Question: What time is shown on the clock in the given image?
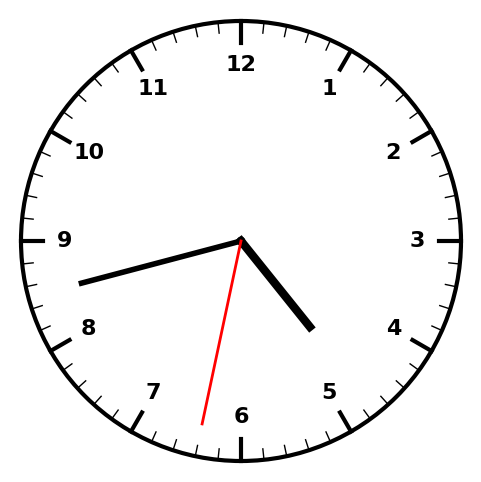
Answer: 04:42:32